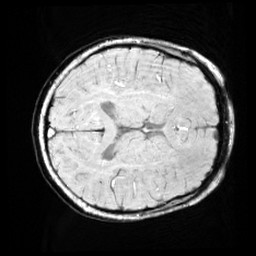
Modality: SWI
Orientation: axial
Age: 10
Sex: female
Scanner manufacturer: siemens
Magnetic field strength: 3 T
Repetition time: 0.027 s
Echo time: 0.02 s